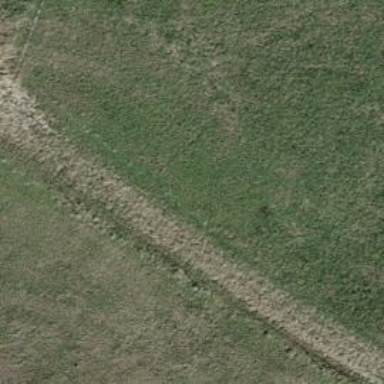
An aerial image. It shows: Track with grade 5 tracktype.